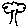
Label: tree